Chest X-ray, AP view. Patient: 11 years old, sex F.
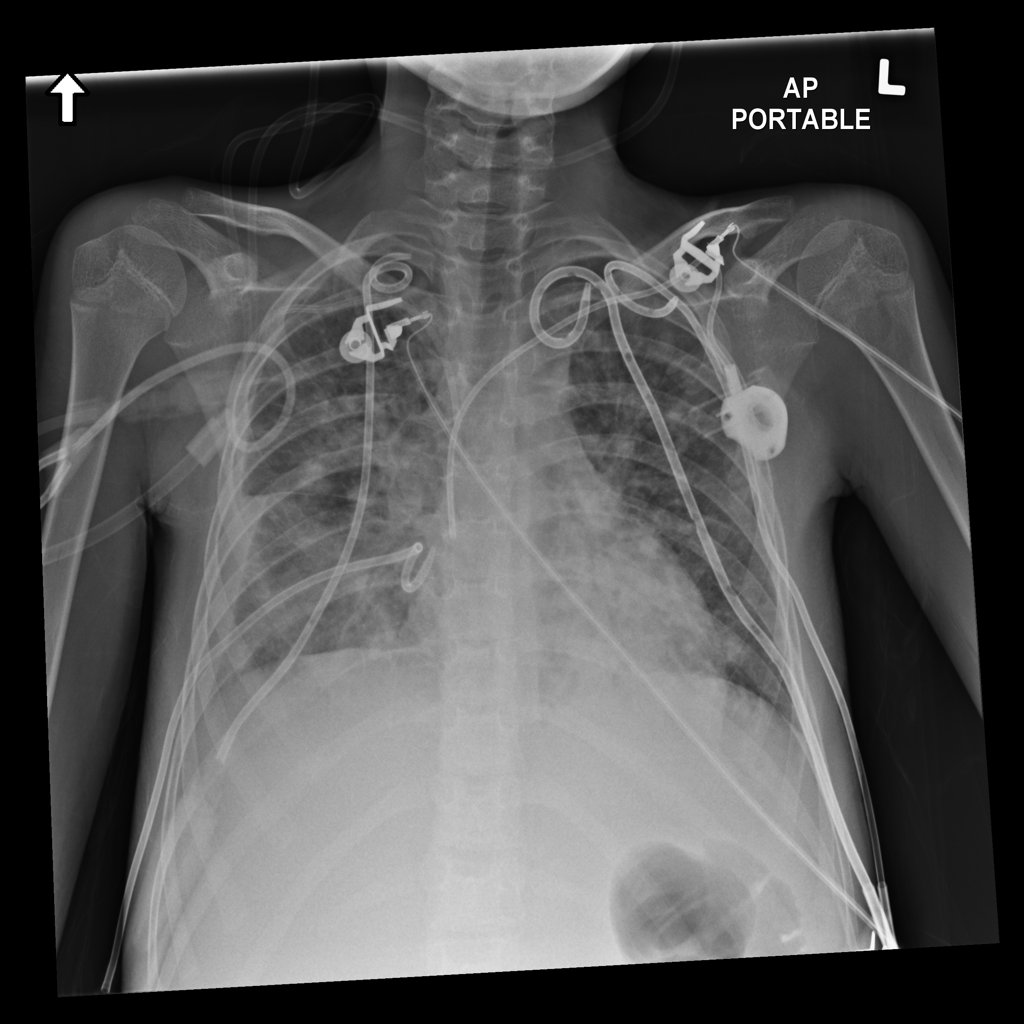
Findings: Effusion, Infiltration